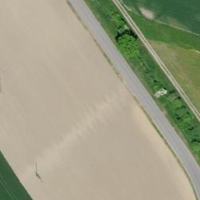
EUNIS habitat code: 52
Species observed at this site:
Phylloscopus collybita
Turdus merula
Cyanistes caeruleus
Ardea alba
Parus major
Chloris chloris
Pica pica
Phoenicurus ochruros
Delichon urbicum
Passer domesticus
Sylvia atricapilla
Carduelis carduelis
Columba palumbus